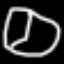
Label: clock